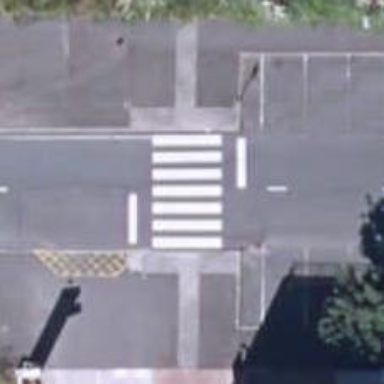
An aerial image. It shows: Marked crossing on the road.